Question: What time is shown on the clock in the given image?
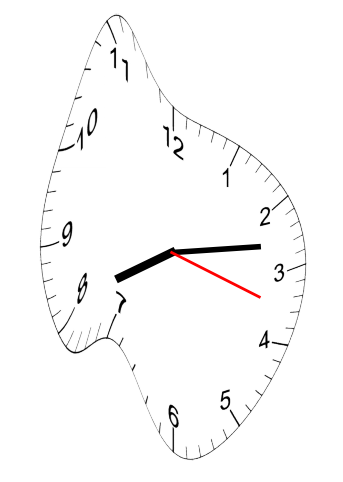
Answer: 08:13:18